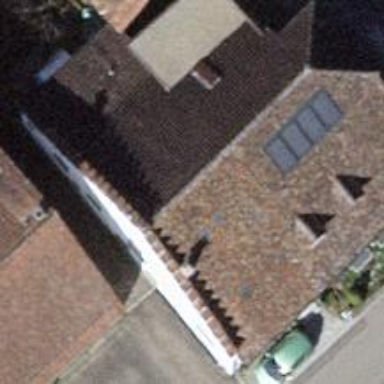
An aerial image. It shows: Half-hipped roof house.